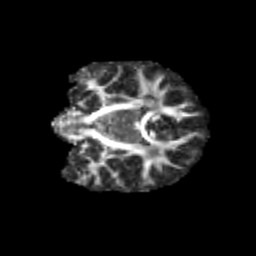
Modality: FA
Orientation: coronal
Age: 12
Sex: female
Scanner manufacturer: siemens
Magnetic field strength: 3 T
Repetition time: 3.8 s
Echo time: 0.07 s